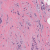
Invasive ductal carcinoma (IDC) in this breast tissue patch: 0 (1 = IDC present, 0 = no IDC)